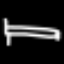
Label: bed